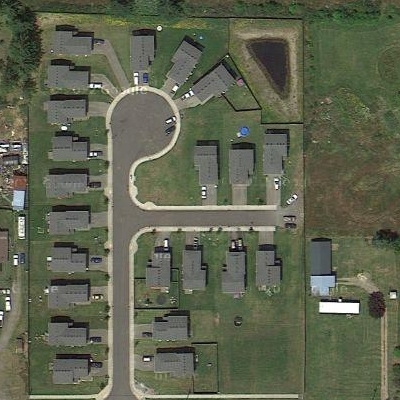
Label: fResident